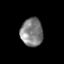
Tissue: skin
Cell type: Epithelial cells
Senescence score: 0.246
Nuclear area (px): 613
Mean DAPI intensity: 129.287